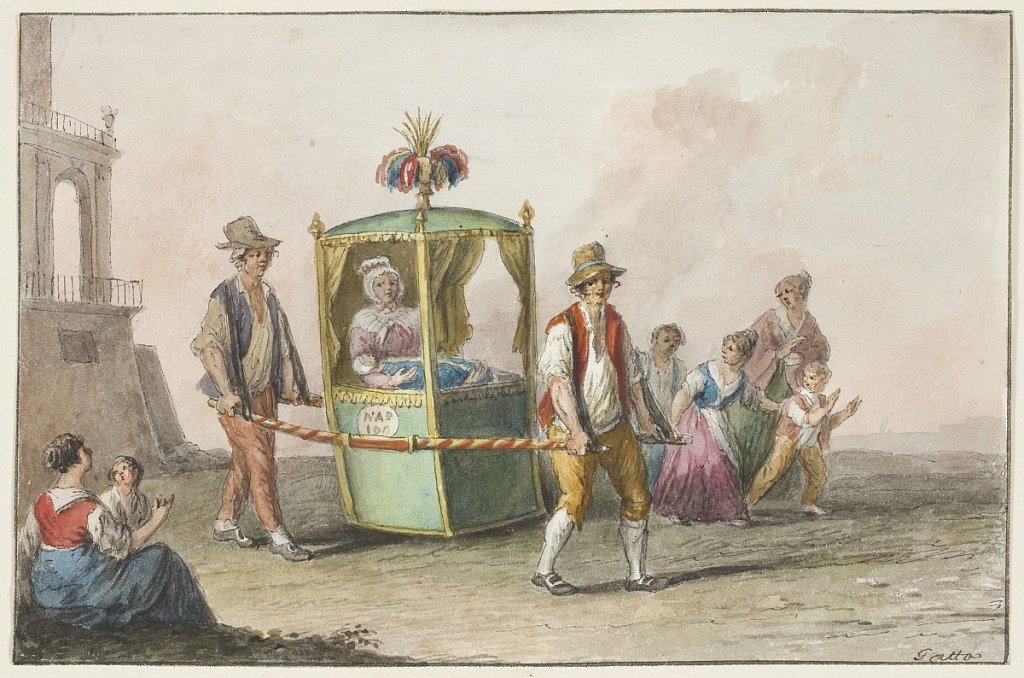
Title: Water color; A midwife with a baby on the way to church for christening
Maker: Saverio della Gatta, Italian, 1777 - 1829
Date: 1827
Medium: Black chalk, pen and black ink, various water colors on paper.
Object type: Drawing
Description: Horizontal rectangle. Two men carry a sedan chair, labeled "NAP[IOO {or} ION]" with two persons. A woman and three children accompany it in the middle distance. In the foreground at left sits a woman with a child. In the middle distance at left is shown the corner of a palatial house. Framing lines. Signature in the lower right corner: "Gatta."